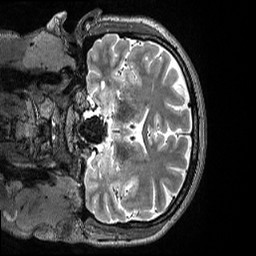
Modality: T2w
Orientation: coronal
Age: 29
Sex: female
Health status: healthy
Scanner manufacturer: siemens
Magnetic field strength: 3 T
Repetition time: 3.2 s
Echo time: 0.563 s